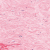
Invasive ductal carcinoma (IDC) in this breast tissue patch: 0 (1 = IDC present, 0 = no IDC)